Question: So I am using ExtJS to render grids with data. I have features on the grid which are good but I want to last row to say "Total of All" but it's repeating the first group title.
Below is my custom group header:
'''
features: [{
ftype: 'summary'
}, {
//ftype: 'grouping'
ftype: 'groupingsummary',
groupHeaderTpl: Ext.create('Ext.XTemplate',
'',
'{name:this.formatName} ({rows.length})',
{
formatName: function(name) {
return name.charAt(0).toUpperCase() + name.slice(1);
}
}
),
//groupHeaderTpl: '{name} ({rows.length})',
hideGroupedHeader: true
}],
'''
And here is the summery type config that is producing the totals title:
'''
columns: [{
id :'service-product',
text : 'Product',
flex: 1,
sortable : true,
dataIndex: 'PACKAGE',
summaryType: function(records) {
var myGroupName = records[0].get('LISTING');
return '<span style="font-weight: bold;">'+myGroupName.charAt(0).toUpperCase() + myGroupName.slice(1)+' Totals</span>';
}
}
'''
Here is the screenshot with the highlighted title i want to make custom. I have tried a few things. Anyone know how to get a reference to this cell and change the the title?

Thank you in advance :)
Nathan
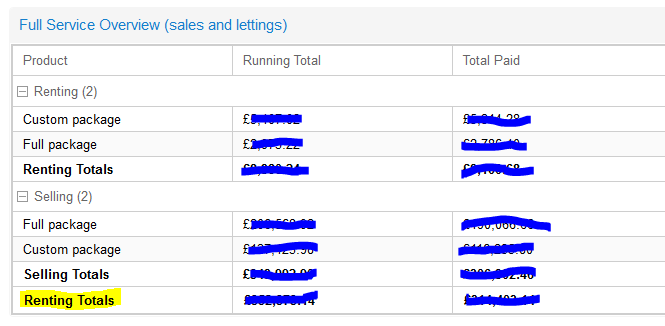
Answer: You may look at 'this' inside 'summaryType'. I have noticed that when it is invoked for total group it points to 'Ext.data.Store', and when it is called for 'normal' group it points to 'Ext.util.Group'.
So example 'summaryType' may look like this:
'''
summaryType: function(records) {
console.log(this.$className);
if (this.isStore) {
return "Total of all";
}
var myGroupName = records[0].get('group');
return '<span style="font-weight: bold;">' + myGroupName + ' Totals</span>';
}
'''
Working sample: <URL>